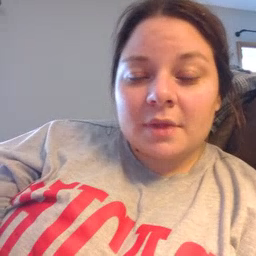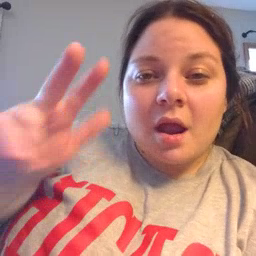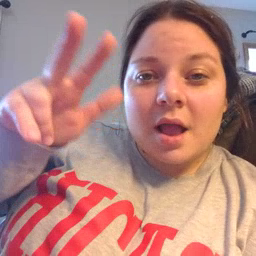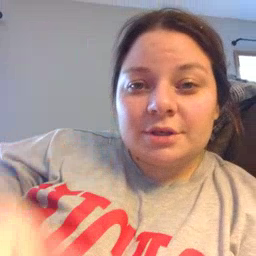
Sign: helicopter